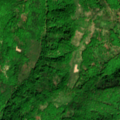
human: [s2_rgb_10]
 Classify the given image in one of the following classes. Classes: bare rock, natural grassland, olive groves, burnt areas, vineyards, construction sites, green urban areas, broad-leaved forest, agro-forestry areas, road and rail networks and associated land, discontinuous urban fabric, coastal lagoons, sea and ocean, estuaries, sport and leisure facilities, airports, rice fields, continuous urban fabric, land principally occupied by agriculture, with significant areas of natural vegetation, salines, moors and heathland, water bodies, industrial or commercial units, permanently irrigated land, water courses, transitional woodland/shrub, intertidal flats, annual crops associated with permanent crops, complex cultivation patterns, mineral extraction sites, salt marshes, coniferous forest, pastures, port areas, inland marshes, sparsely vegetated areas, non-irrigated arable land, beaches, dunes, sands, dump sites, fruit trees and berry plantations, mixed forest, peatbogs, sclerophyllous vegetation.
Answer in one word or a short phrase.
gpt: broad-leaved forest, natural grassland